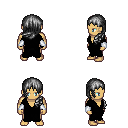
a pixel art fantasy rpg character, male body template, human, tanned skin, black robe, red pants, gray left-swept hairstyle, white cloth bracers, four views (front, back, left, right), 2x2 character sprite sheet, small pixel art, hard edges, no anti-aliasing